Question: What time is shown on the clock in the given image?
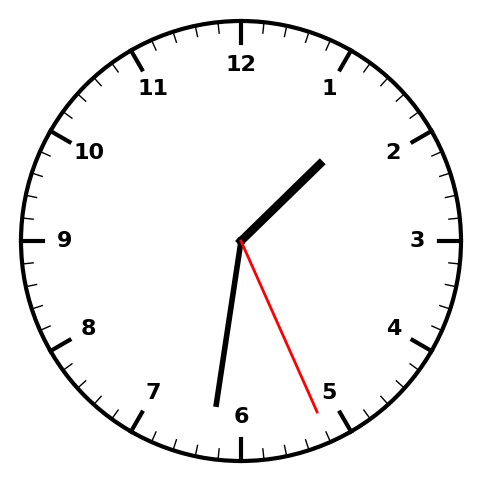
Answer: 01:31:26